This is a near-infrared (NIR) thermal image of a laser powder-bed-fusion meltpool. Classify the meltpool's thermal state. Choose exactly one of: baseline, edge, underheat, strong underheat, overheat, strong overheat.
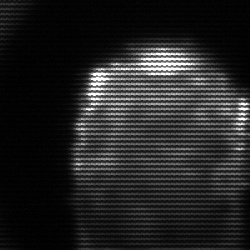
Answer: baseline